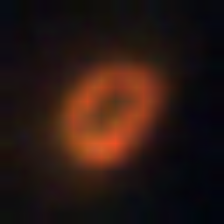
Taxon: NanoPlankton
Group: Other